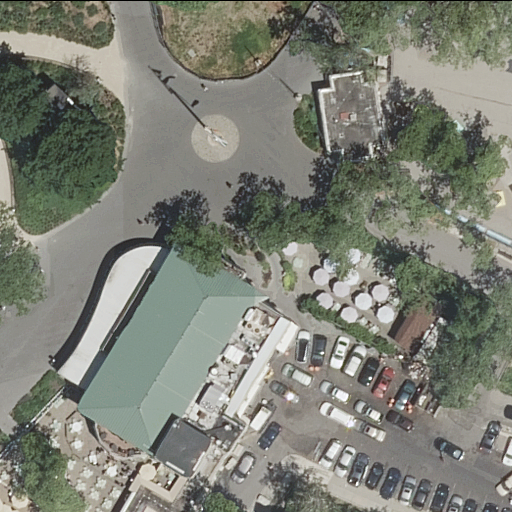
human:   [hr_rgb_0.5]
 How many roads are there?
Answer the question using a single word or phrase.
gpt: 12

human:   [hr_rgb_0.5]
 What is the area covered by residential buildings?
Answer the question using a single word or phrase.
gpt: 1726m2

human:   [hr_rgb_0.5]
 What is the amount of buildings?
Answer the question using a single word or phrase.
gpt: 2

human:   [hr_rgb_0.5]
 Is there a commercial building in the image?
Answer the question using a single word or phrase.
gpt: no

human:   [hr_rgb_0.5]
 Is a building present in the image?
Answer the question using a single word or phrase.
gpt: yes

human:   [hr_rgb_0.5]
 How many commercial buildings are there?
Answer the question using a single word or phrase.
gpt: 0

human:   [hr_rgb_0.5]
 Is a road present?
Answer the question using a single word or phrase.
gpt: yes

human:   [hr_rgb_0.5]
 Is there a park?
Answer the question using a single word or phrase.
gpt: yes

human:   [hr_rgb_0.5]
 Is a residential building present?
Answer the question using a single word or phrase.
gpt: yes

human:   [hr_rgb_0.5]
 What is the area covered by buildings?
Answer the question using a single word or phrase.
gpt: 1726m2

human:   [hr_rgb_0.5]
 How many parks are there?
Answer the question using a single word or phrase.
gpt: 12

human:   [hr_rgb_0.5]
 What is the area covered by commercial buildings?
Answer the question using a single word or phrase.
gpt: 0m2

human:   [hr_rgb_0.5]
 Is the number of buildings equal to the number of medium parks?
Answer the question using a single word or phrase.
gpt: no

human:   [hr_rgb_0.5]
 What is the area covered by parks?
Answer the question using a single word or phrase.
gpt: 1643m2

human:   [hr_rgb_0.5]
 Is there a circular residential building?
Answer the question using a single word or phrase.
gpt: no

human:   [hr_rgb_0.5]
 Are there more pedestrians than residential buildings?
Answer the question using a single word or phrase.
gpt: yes

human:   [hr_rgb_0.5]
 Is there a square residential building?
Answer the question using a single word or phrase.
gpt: no

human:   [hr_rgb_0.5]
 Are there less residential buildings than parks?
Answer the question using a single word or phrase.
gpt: yes

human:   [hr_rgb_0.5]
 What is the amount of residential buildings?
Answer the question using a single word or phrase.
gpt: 2

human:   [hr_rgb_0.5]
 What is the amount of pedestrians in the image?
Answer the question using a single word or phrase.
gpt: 7

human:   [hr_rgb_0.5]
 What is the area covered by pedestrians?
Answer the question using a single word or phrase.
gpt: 7082m2

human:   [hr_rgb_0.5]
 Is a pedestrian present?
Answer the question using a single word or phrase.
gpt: yes

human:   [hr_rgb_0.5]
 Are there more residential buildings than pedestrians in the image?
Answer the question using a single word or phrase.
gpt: no

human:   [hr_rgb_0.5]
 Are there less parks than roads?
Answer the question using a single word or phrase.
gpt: no

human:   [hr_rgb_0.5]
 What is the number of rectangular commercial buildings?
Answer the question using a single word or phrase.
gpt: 0

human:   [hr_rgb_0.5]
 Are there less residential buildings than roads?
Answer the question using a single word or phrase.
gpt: yes

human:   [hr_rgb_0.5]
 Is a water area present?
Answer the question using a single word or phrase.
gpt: no

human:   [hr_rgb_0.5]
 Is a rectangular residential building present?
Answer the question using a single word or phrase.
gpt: no

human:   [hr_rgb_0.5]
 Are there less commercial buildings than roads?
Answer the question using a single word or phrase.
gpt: yes

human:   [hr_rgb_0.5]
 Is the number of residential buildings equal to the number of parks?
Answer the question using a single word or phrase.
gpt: no

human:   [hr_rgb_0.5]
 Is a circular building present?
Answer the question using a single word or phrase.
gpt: no

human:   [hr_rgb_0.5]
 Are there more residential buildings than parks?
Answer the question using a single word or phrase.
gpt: no

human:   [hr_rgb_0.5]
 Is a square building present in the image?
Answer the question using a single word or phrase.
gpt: no

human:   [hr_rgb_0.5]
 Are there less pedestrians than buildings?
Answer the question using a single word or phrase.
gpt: no

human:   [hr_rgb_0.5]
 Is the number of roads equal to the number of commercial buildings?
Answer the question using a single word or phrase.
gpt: no

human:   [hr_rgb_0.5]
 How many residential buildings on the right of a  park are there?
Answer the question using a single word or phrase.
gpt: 2

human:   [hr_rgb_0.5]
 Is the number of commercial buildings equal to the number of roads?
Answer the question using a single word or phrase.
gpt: no

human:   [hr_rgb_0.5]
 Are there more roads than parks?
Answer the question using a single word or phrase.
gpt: no

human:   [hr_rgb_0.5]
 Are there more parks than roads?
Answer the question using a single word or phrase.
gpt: no

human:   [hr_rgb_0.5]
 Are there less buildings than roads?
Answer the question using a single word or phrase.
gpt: yes

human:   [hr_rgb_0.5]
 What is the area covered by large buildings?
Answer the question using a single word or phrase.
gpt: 1535m2

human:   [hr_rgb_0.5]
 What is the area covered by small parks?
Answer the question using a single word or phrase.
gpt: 257m2

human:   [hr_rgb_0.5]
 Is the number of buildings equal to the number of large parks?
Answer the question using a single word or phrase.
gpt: no

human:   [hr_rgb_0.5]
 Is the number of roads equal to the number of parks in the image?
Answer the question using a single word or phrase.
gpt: yes

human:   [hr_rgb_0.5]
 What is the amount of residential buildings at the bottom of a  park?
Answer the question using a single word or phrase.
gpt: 2

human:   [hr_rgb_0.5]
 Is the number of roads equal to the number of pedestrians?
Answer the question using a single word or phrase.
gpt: no

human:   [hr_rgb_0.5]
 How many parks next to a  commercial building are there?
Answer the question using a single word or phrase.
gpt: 0

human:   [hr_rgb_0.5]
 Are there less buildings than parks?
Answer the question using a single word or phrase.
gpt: yes

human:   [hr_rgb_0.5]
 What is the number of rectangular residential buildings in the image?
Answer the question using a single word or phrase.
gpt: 0

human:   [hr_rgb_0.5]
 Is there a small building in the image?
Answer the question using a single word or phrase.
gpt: no

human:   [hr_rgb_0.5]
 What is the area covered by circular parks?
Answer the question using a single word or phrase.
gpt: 0m2

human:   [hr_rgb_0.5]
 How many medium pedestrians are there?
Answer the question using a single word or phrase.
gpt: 3

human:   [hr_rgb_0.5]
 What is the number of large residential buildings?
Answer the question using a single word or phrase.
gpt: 1

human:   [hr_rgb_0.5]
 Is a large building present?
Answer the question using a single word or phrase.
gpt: yes

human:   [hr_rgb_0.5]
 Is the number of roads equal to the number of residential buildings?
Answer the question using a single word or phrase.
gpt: no

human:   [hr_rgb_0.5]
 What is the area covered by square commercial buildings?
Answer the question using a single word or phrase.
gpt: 0m2

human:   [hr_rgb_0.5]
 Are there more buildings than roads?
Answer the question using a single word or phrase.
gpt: no

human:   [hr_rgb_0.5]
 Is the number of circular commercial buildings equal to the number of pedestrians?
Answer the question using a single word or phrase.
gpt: no

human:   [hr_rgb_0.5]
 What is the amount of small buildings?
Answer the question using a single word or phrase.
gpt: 0

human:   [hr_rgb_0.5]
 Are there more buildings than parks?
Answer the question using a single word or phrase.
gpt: no

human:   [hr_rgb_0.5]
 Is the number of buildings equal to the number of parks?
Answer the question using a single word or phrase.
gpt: no

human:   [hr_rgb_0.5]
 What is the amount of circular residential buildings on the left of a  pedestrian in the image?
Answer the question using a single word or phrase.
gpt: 0

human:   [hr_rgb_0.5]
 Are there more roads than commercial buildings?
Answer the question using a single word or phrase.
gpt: yes

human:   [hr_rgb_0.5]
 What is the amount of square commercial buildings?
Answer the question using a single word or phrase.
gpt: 0